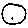
Label: circle